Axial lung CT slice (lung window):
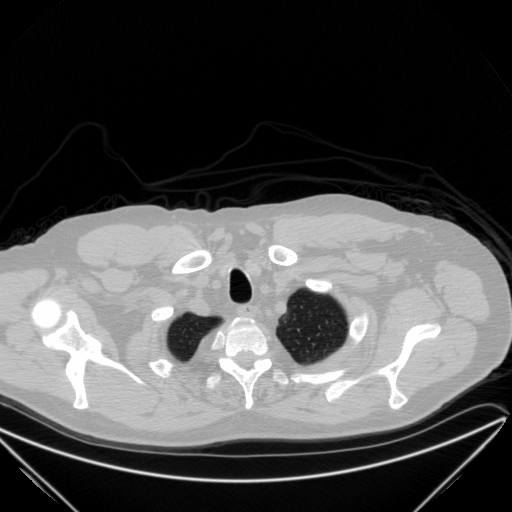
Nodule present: no